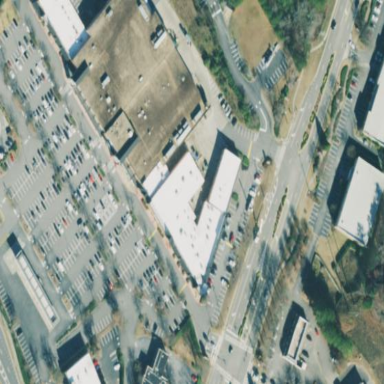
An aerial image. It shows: Supermarket building.